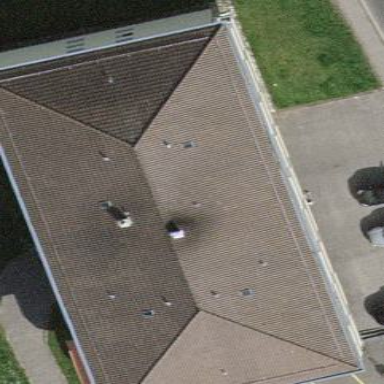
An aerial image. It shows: Half-hipped roof shape on the apartments building.